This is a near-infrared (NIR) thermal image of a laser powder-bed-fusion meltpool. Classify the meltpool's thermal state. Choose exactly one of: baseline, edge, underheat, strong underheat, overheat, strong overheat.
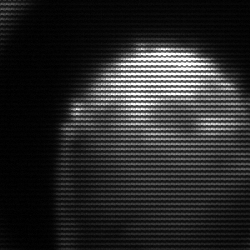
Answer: edge